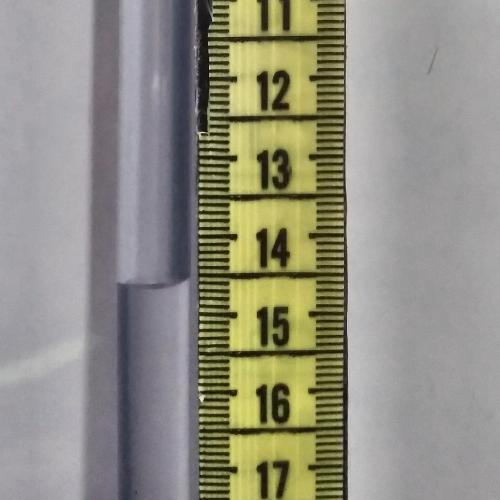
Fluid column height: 14.6 cm